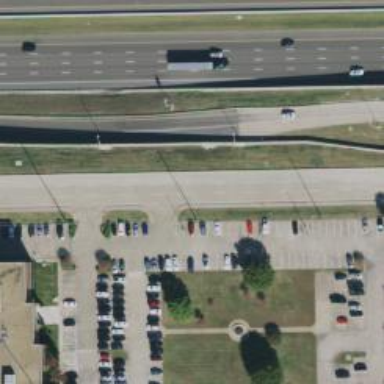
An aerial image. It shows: Secondary road with frontage road.